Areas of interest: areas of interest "Educational"
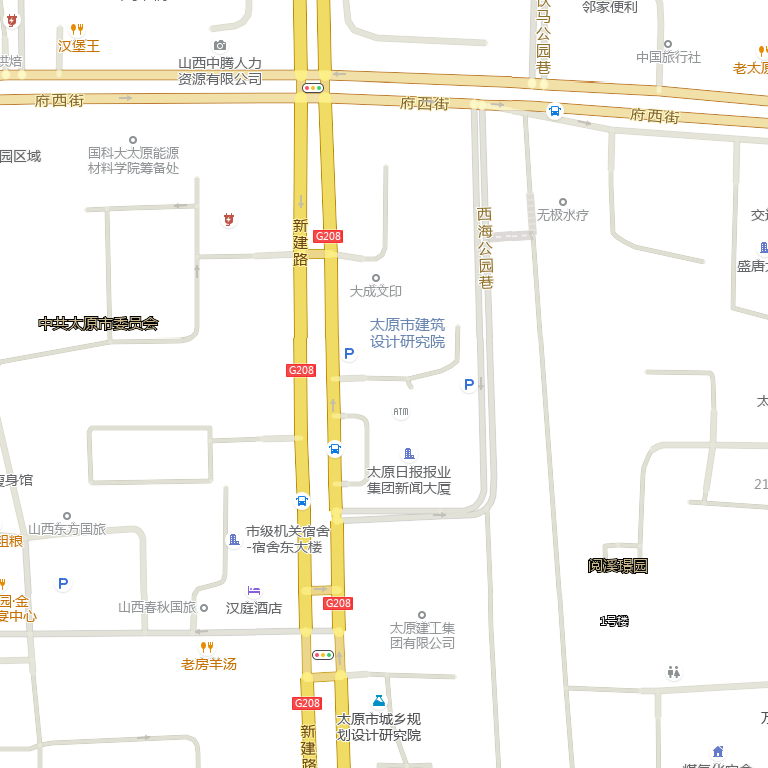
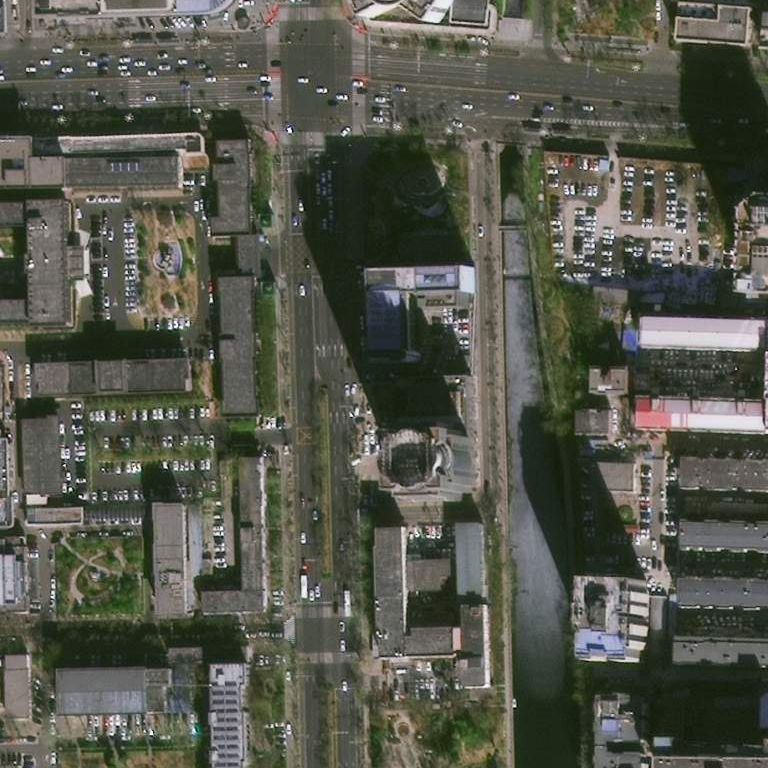